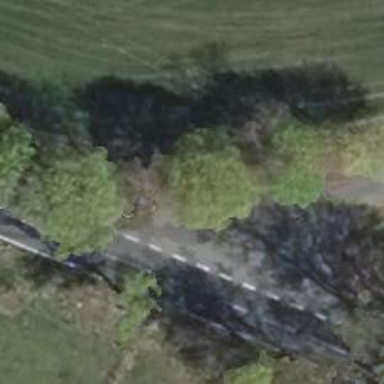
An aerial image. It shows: Row of deciduous broadleaved trees.